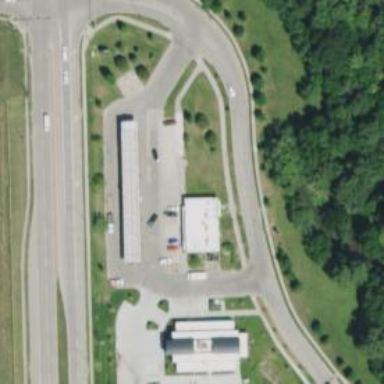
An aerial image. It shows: Convenience shop.